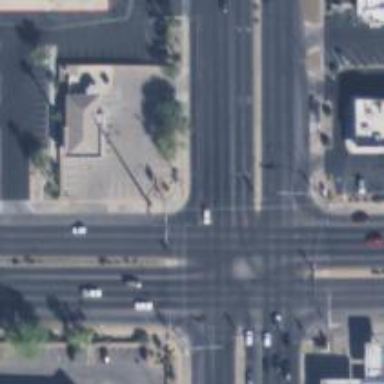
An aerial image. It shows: Marked crossing on the road.